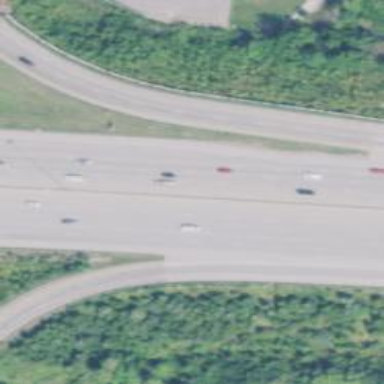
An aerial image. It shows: Motorway.